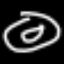
Label: donut